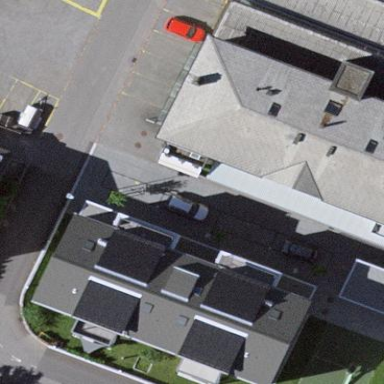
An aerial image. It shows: View of roof of building.